Question: When I practice to take the OCJP exam, I see that the questions that I'm suppose to practice on are often trick questions which try to fool my into answering wrong. The example is from the Bathes / Sierra book and a typical trick question is:

Now I wonder if you can tell me if the questions on the real exam also often are trick questions like these or if the actual exam has another style, or if this is close to what I should expect?
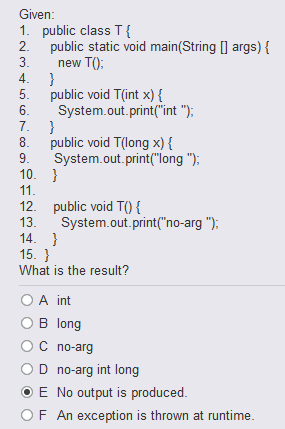
Answer: The given example is not tricky. It simply measures that whether you know the difference between and . Constructors and methods might have the same name, it is not a compilation error.
The exam may contain questions like these to trip up the participants. However, you should keep in mind that every question in the exam is just for measuring your ability and knowledge in certain . You should ask yourself while reading the question: "What objective might this question be measuring?"